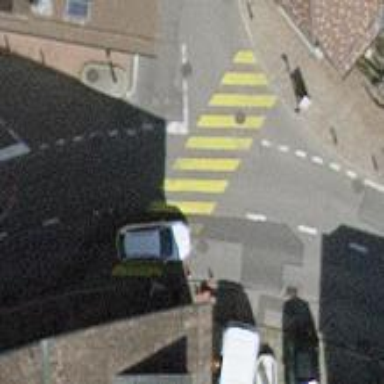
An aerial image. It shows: Uncontrolled zebra crossing with zebra markings.